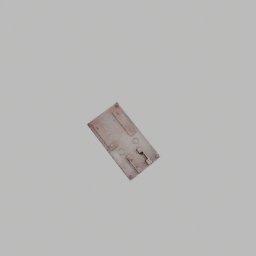
Label: mechanical